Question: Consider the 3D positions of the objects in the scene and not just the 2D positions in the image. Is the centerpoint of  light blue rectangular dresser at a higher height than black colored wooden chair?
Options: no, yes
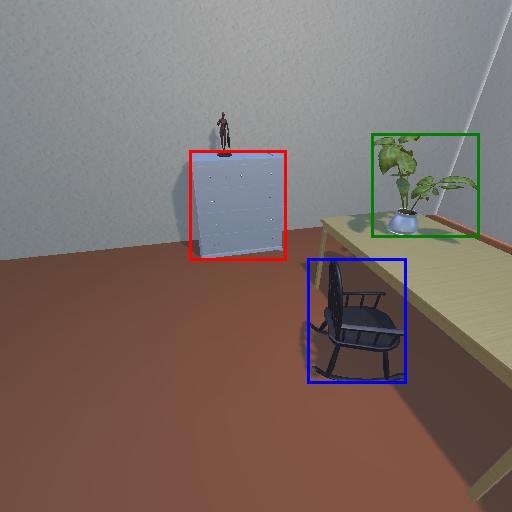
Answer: no